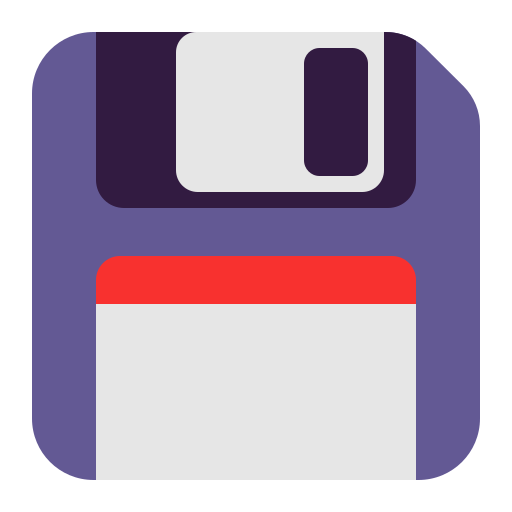
floppy disk flat